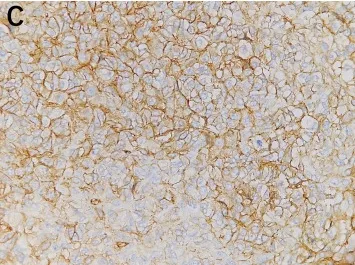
Immunohistochemistry staining at 400x magnification showed that the tumor cells were positive for CD34.
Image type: pathology (immunostaining)